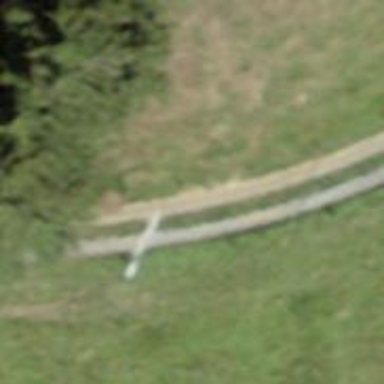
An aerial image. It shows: Unpaved track with grade2 quality type.